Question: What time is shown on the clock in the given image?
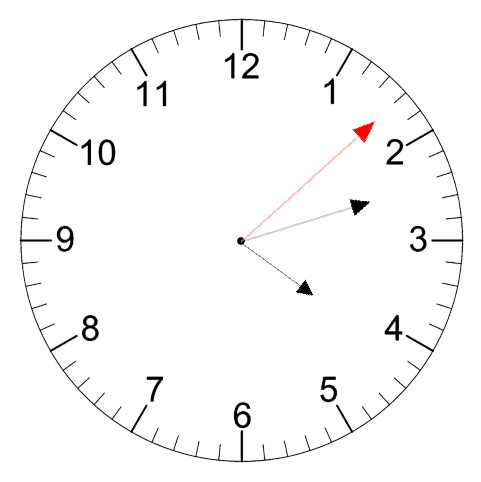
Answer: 04:12:08